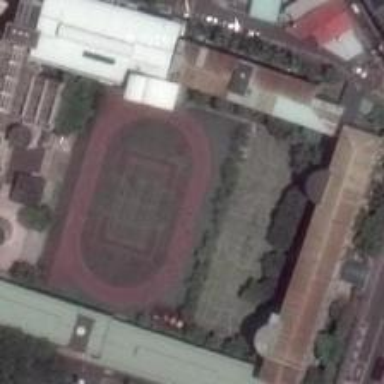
Here is a tennis court which is hemmed in by the buildings nearby .